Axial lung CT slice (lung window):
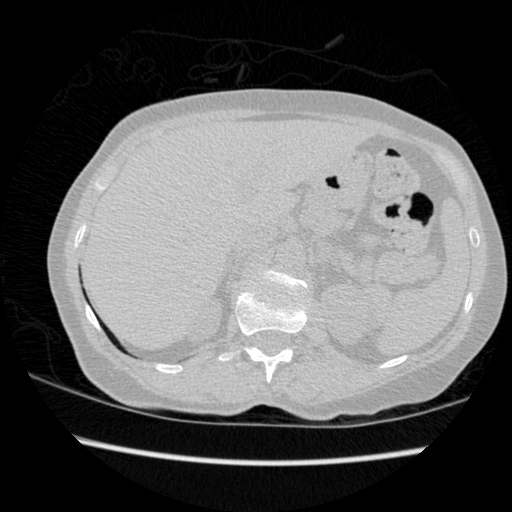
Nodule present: no